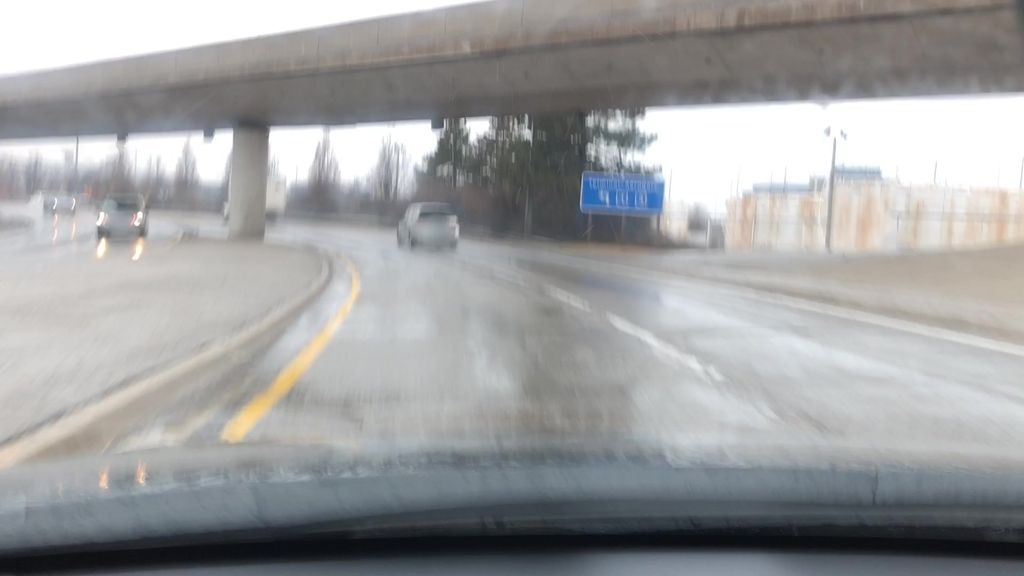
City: toronto